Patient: sex F, age 70
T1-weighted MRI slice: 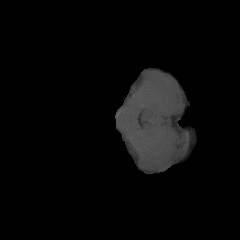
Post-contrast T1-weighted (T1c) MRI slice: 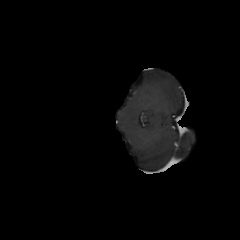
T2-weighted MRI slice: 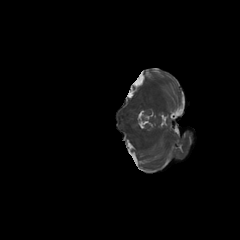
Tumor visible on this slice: no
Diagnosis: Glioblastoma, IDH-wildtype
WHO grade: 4